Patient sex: M
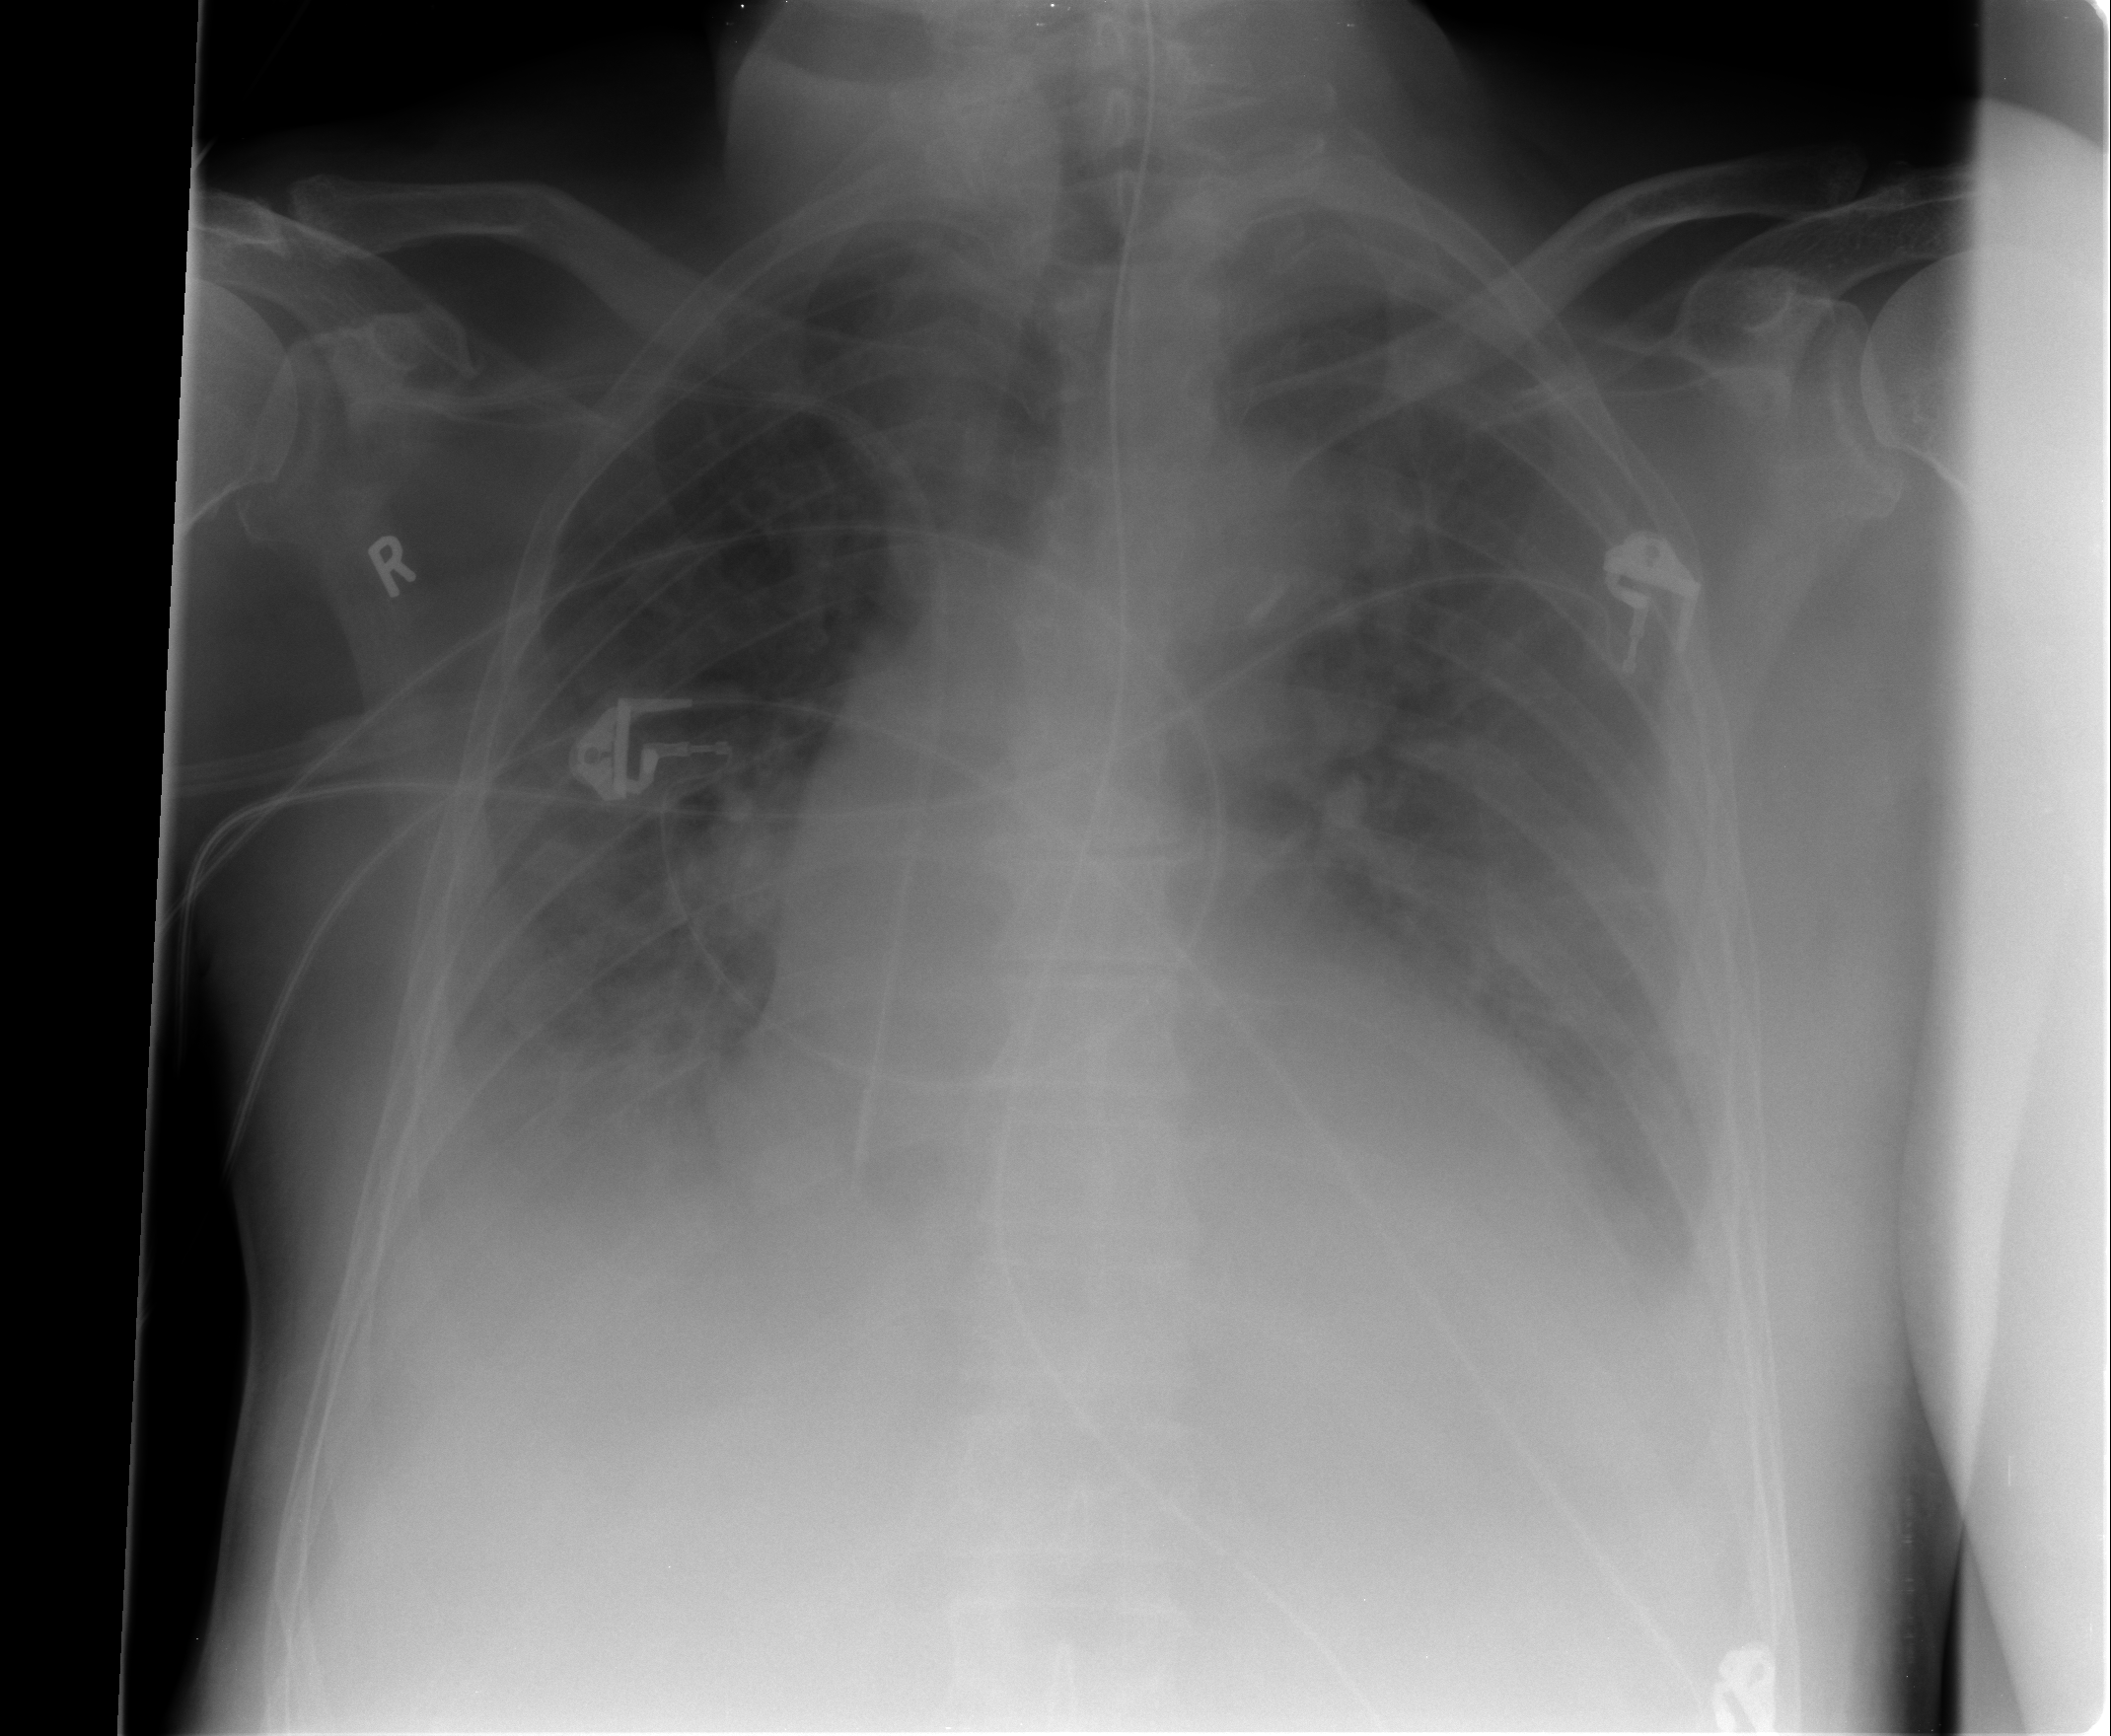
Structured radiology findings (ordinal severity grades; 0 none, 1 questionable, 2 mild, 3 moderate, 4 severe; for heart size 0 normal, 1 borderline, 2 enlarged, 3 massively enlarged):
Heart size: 2
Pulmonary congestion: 2
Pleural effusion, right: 3
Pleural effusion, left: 2
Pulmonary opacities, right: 2
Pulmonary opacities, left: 0
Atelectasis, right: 2
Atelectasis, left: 2